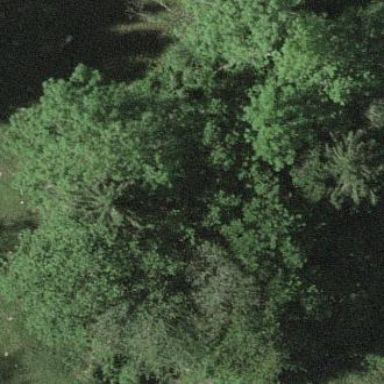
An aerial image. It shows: Mixed woodland with various types of leaves.